Question: Here's my sinatra code:
'''
get '/' do
foo = 'not bar'
erb :index
end
'''
My layout.erb
'''
<html>
<head></head>
<body>
<%= yield %>
</body>
</html>
'''
My index.erb
'''
<div class="container">
</div>
'''
now the problem is

The extra text (hilighted with yellow) disturbs my design
Any idea why this is happening?
this dosn't happen if I dont use layout and use only index.erb with all html code
[Edit:]
Use of <%= yield -%> throws error (unexpected tUMINUS, expecting kEND ; @_out_buf.concat " "; - yield -; @_out_buf.concat "
" ) in .... layout.rb
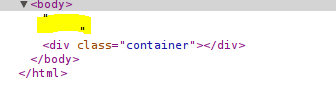
Answer: my best guess is the 4 spaces come from the soft tabs in your layout.erb
'''
<body>
____<%= yield %>
</body>
'''
try '<body><%= yield%></body>'?
I've been using Slim a long while
and
'''
body
= yield
'''
never fails me whitespace
hate ERB